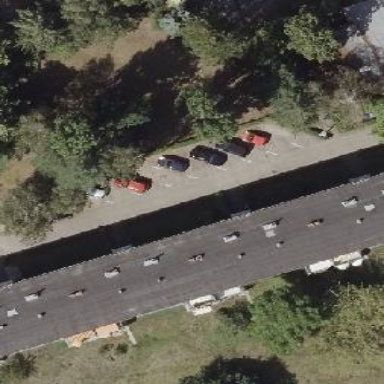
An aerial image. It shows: Flat-roofed apartment building with tar paper roofing.